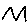
Label: zigzag